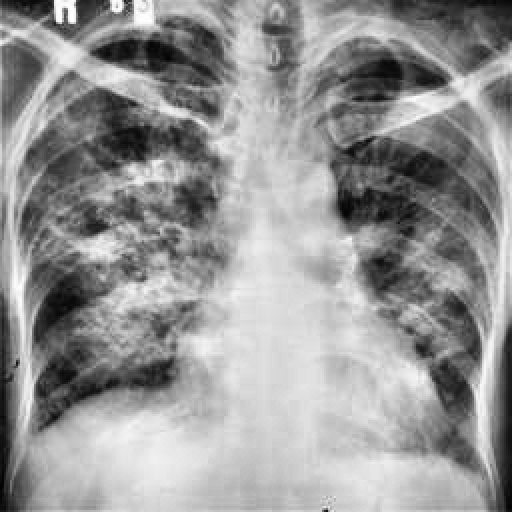
Finding: TUBERCULOSIS